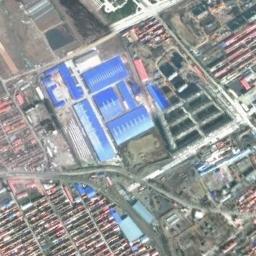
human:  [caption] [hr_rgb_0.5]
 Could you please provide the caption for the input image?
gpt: There are a lot of houses in the industrial area .

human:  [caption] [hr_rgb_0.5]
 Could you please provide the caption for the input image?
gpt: The industrial area with some blue workshops is surrounded by some other buildings .

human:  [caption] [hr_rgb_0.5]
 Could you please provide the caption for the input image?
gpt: There is a long building on the left of the industrial area .

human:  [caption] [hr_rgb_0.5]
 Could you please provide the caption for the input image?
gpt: In an industrial area, There are neatly planned factories and roads, Green belts, And free land .

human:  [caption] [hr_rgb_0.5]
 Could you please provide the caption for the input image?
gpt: There are some blue buildings and red buildings on the industrial area .